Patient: sex F, age 59
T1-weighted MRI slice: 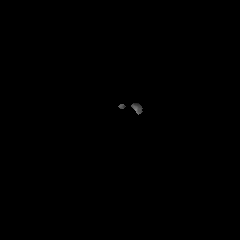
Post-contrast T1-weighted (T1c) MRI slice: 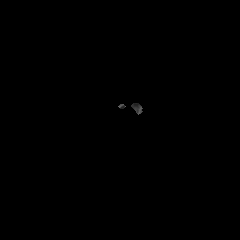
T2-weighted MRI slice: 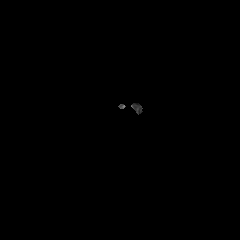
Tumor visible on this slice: no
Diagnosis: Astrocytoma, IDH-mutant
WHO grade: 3